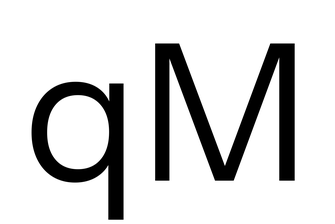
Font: InstrumentSans_Regular